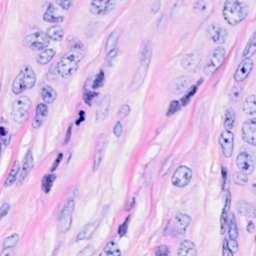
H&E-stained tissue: Breast